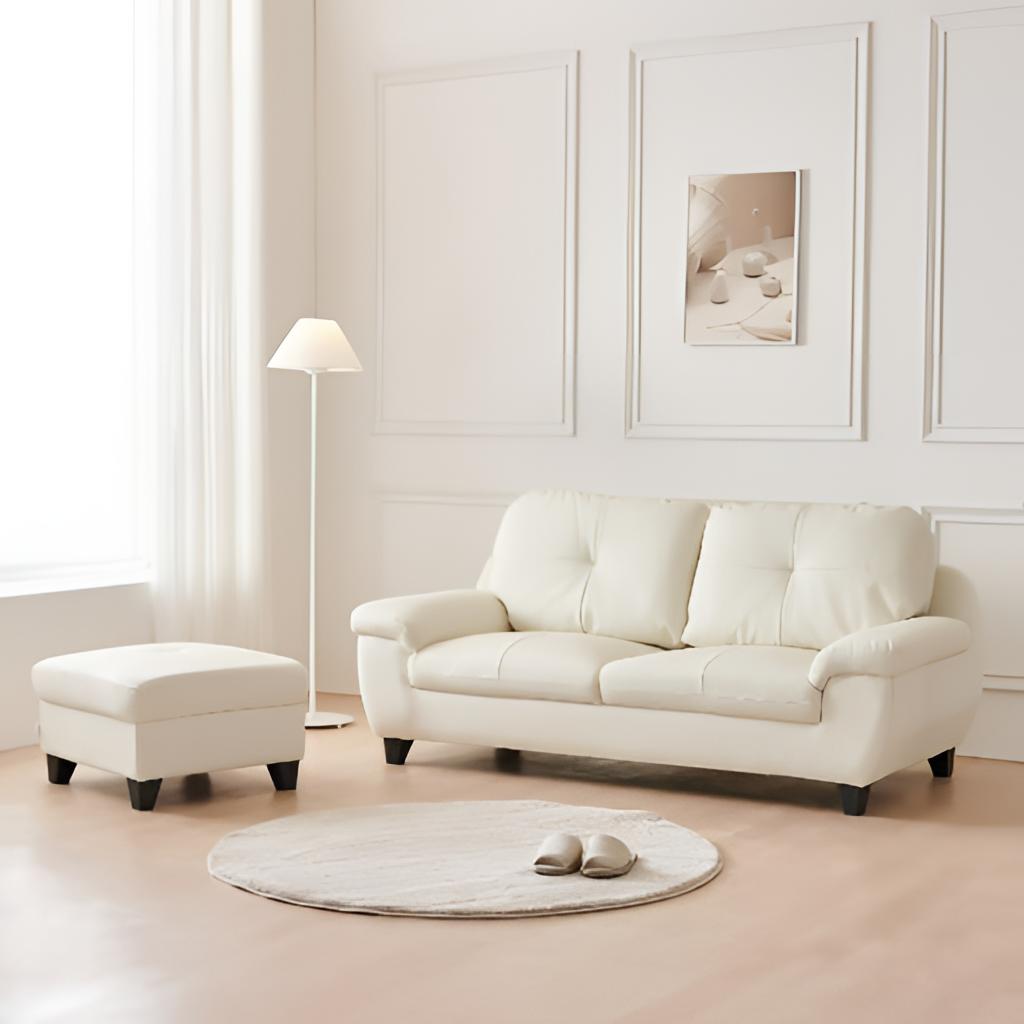
leather sofa, living room, minimalist, paint wallpaper, with solid pattern, beige wood flooring, with plank pattern